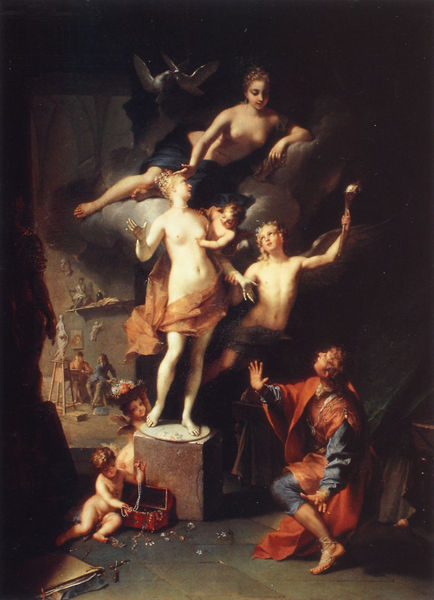
Titel: Pygmalion
Künstler: Jean Raoux
Institution: Montpellier, Musée Fabre
Schlagwörter: blau, dunkel, gemälde, himmel, mann, nackt, frauen, menschen, braun, frankreich, frau, orange, schmuck, zimmer, rot, tuch, wolke, sockel, innenraum, vögel, kind, engel, skulptur, brüste, atelier, truhe, tauben, barfuß, kiste, werkstatt, putten, fackel, bildhauer, bildhauerwerkstatt, oranfe, aufblicken, incarnat, pygmalion, verlebendigung, bidlhauer